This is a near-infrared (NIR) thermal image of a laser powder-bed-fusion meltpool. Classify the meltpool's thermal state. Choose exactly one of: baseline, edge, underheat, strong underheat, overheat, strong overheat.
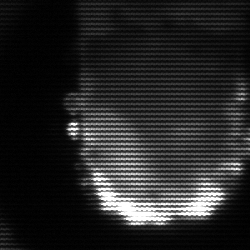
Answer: baseline